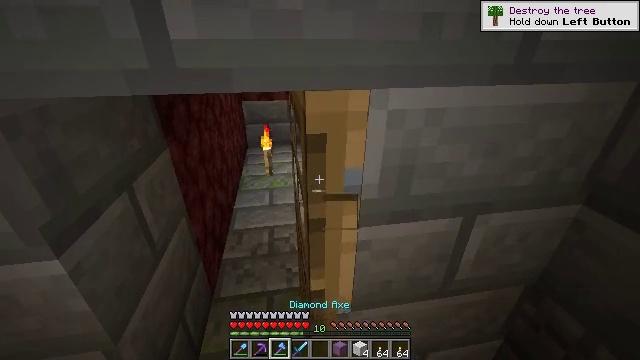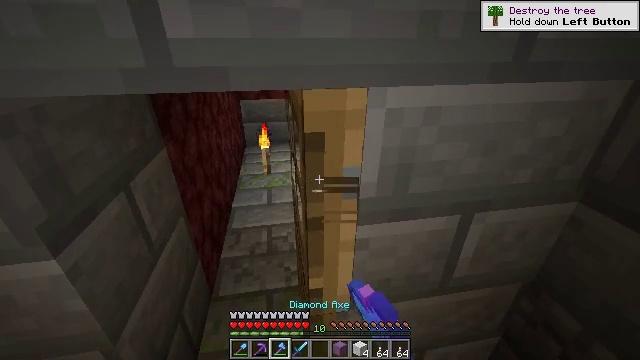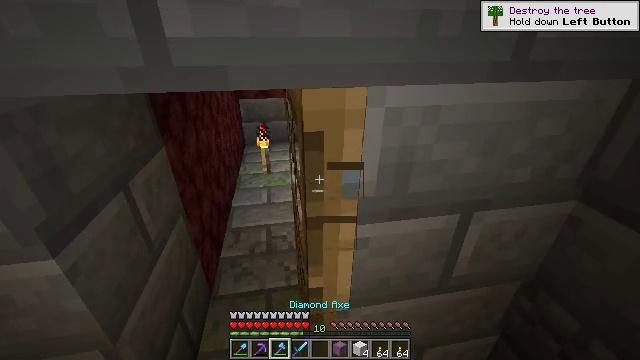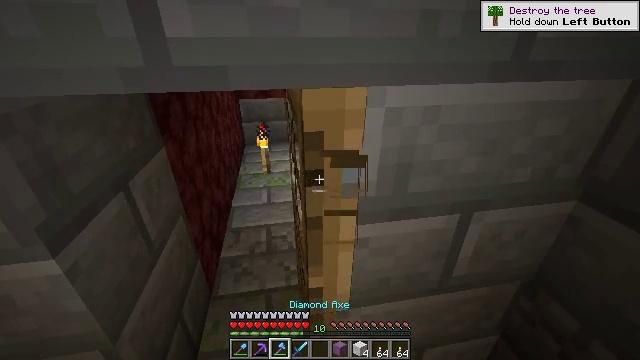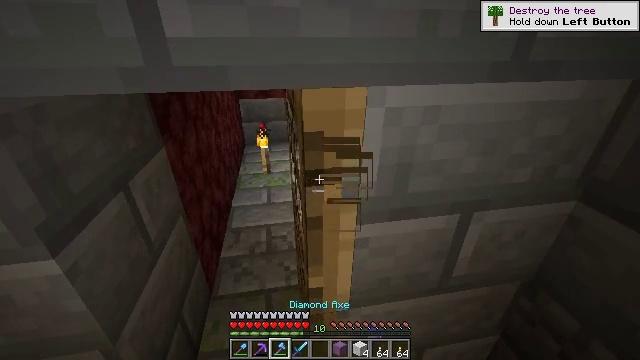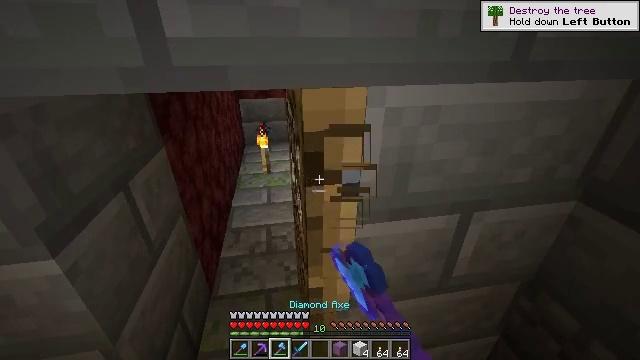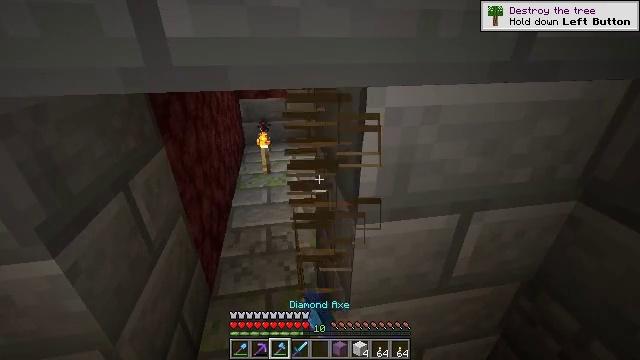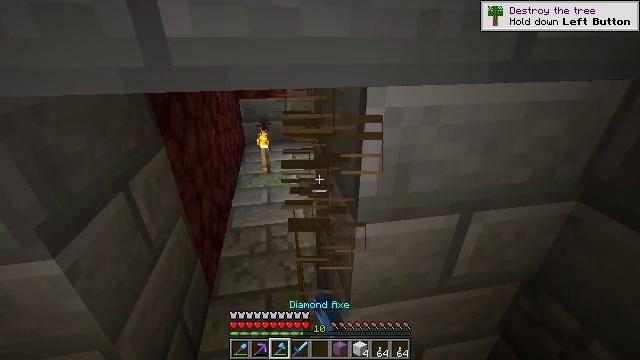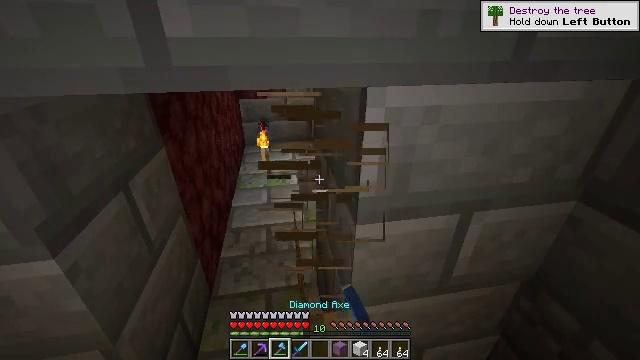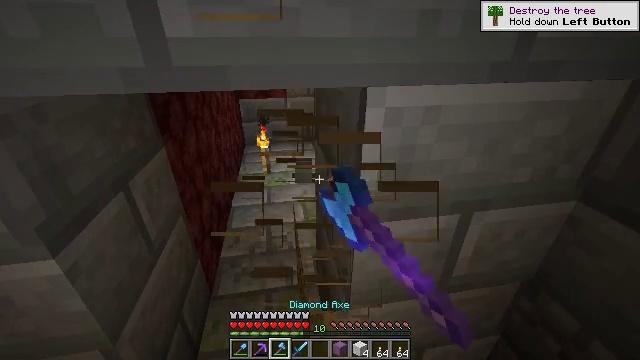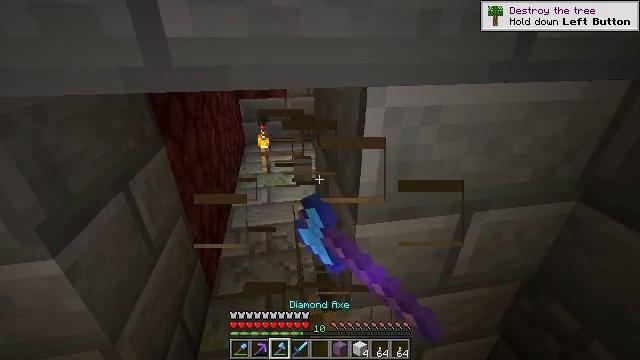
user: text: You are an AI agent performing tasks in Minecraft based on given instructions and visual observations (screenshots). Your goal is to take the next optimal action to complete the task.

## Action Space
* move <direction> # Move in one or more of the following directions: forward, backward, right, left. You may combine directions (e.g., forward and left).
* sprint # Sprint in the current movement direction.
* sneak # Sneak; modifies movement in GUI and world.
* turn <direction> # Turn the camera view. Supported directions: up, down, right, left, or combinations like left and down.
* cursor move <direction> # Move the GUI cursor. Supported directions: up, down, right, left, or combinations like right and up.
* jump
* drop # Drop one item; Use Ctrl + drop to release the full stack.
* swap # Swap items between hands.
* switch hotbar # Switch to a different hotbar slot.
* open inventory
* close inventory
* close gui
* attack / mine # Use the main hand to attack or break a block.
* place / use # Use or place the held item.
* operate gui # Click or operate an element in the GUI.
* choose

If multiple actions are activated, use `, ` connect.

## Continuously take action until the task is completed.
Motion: motion action
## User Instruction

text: Mine the oak door to pick it up.
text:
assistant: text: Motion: attack / mine
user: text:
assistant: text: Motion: attack / mine
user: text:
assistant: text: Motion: attack / mine
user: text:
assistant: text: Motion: attack / mine
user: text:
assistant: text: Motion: attack / mine
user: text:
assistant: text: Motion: attack / mine
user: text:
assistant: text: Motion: attack / mine
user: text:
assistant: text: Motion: attack / mine
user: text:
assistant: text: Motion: attack / mine
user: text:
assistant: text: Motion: attack / mine
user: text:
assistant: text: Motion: attack / mine